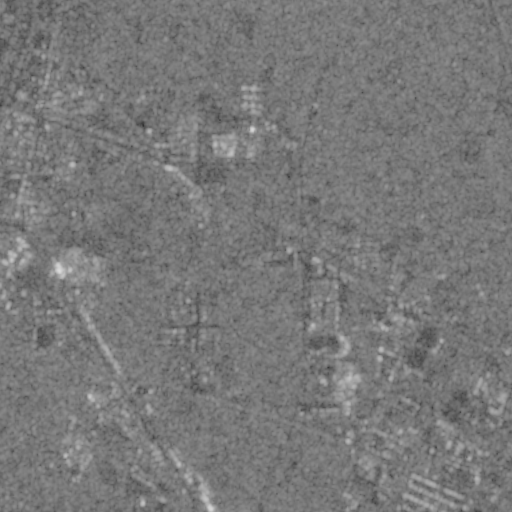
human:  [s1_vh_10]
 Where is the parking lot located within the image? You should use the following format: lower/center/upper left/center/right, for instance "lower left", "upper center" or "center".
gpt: The parking lot is located in the center of the image.
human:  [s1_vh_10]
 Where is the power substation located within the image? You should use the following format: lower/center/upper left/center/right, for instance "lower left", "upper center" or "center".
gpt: The power substation is located in the lower right of the image.
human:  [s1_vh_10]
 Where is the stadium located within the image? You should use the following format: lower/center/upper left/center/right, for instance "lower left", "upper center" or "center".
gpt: The stadium is located in the lower left of the image.
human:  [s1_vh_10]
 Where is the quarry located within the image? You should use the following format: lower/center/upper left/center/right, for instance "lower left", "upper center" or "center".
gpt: There is no quarry in the image.

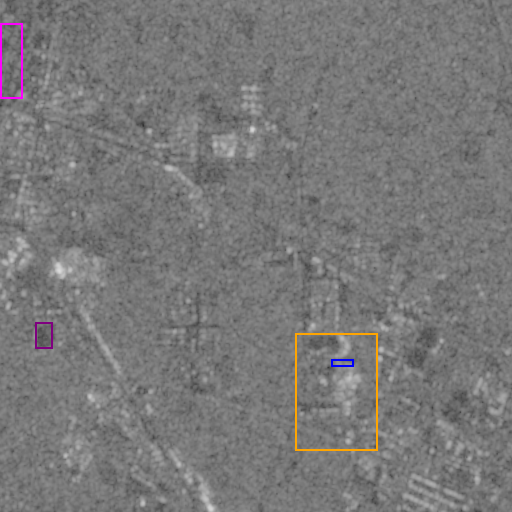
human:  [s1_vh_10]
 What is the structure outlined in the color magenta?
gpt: The structure outlined in magenta is a park.
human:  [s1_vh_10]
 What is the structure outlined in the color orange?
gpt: The structure outlined in orange is a power plant.
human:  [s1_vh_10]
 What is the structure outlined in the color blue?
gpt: The structure outlined in blue is a power substation.
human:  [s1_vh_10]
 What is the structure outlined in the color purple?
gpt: The structure outlined in purple is a stadium.
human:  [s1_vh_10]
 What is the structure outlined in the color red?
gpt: There is no red outline.